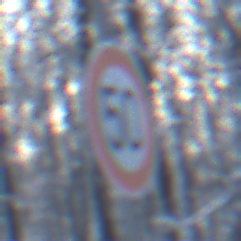
Verkehrszeichen: Geschwindigkeit50
Umgebung: Outdoor, Nature
Tageszeit: MorningAfternoon
Wetter: Clear
Licht: Natural
Jahreszeit: Winter
Kontrast: LowContrast